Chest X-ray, AP view. Patient: 77 years old, sex M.
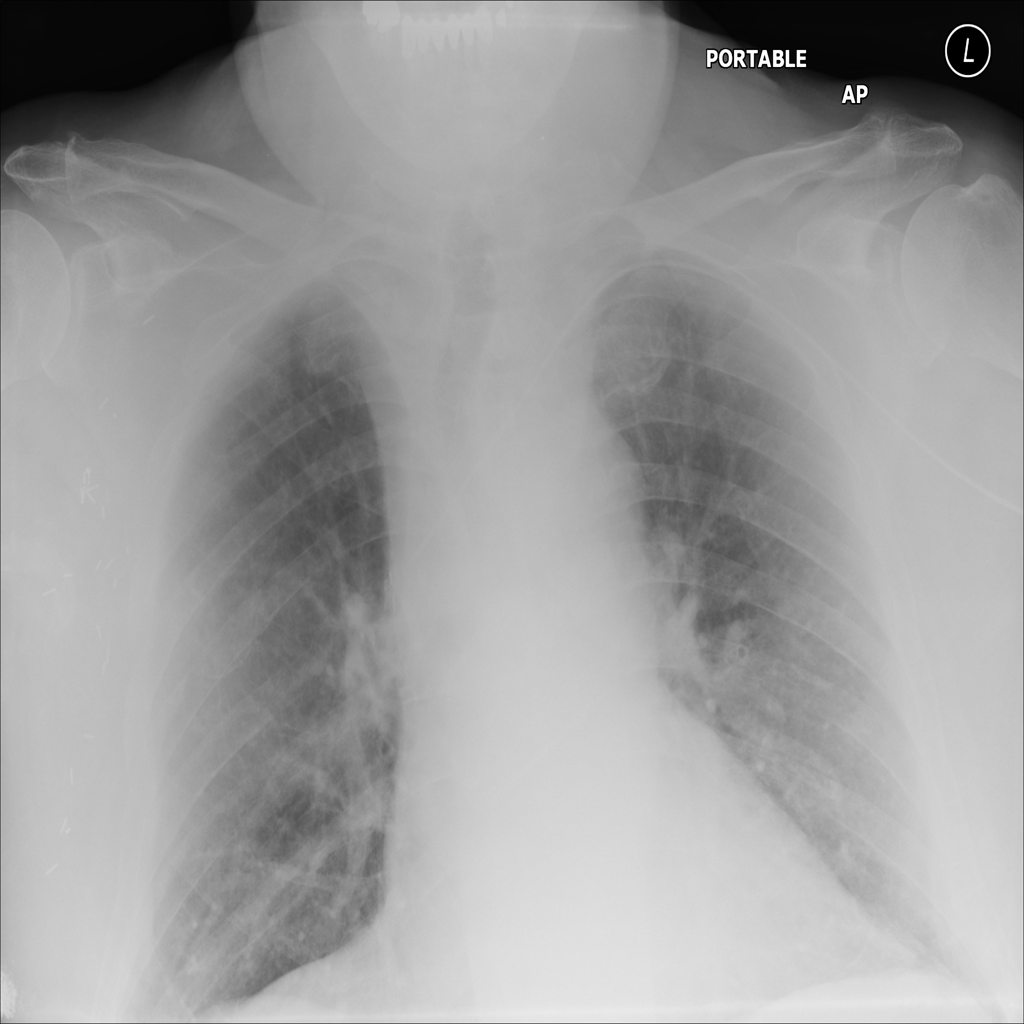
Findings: No Finding